Interaction volume radius: 10 \u00c5
Interaction volume height: 15 \u00c5
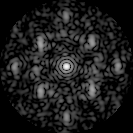
Disorder parameter: 0.5301